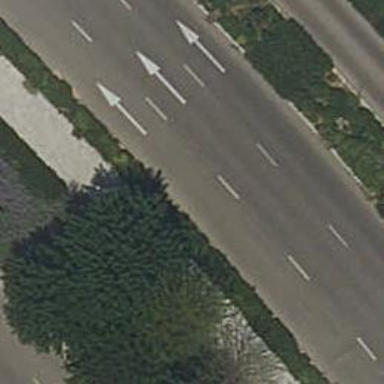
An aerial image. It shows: Footway.